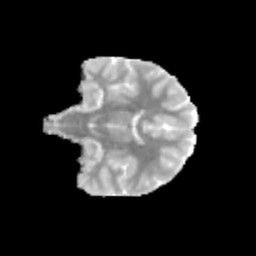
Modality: MD
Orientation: coronal
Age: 10
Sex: female
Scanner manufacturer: siemens
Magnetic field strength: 3 T
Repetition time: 3.8 s
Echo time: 0.07 s